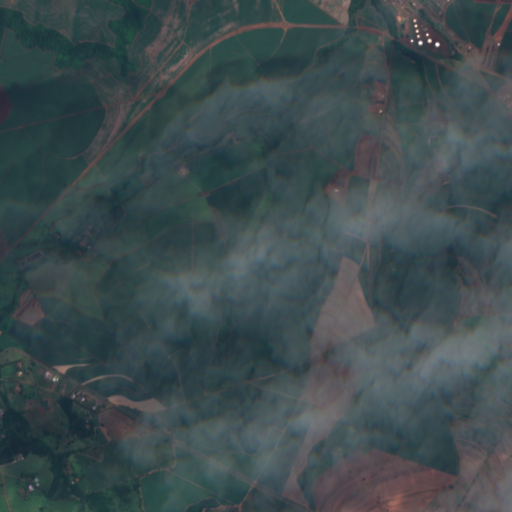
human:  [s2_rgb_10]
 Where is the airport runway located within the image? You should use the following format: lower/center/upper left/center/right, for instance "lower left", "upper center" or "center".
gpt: The airport runway is located in the right of the image.
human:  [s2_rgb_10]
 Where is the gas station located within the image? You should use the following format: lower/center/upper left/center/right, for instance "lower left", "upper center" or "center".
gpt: The gas station is located in the upper right of the image.
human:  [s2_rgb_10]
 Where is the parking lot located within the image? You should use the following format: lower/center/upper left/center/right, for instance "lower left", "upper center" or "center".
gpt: The parking lot is located in the upper right of the image.
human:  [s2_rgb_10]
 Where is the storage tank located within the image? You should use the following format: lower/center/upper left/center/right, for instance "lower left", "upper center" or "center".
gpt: The storage tank is located in the upper right of the image.
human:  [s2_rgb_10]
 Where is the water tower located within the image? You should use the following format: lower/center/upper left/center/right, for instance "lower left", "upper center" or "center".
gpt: The water tower is located in the upper right of the image.
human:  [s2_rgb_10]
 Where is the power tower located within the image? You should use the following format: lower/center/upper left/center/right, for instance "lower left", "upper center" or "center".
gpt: There is no power tower in the image.